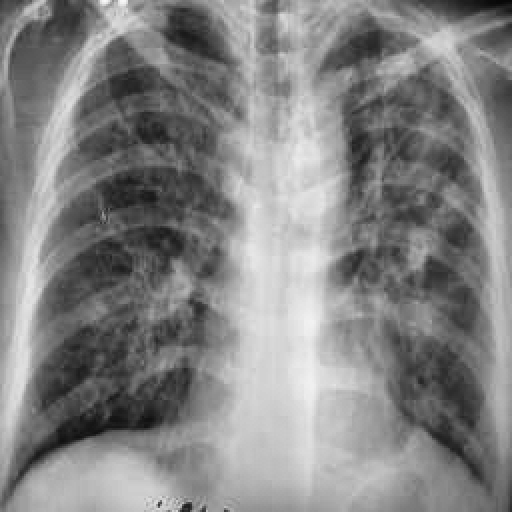
Finding: TUBERCULOSIS